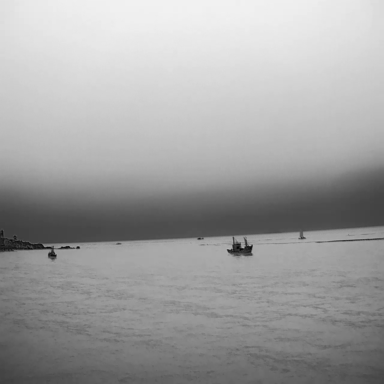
There are three bulk_carriers in the infrared image.